Interaction volume radius: 5 \u00c5
Interaction volume height: 15 \u00c5
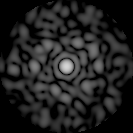
Disorder parameter: 0.834